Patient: sex F, age 57
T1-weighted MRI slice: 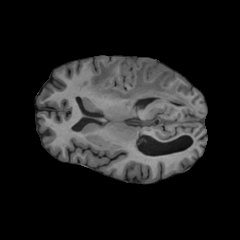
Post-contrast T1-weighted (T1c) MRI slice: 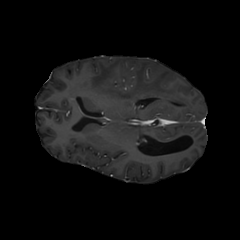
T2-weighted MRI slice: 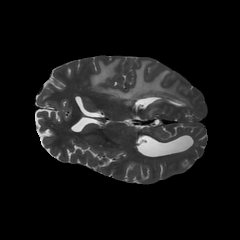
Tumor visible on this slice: yes
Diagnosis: Glioblastoma, IDH-wildtype
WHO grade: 4